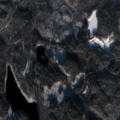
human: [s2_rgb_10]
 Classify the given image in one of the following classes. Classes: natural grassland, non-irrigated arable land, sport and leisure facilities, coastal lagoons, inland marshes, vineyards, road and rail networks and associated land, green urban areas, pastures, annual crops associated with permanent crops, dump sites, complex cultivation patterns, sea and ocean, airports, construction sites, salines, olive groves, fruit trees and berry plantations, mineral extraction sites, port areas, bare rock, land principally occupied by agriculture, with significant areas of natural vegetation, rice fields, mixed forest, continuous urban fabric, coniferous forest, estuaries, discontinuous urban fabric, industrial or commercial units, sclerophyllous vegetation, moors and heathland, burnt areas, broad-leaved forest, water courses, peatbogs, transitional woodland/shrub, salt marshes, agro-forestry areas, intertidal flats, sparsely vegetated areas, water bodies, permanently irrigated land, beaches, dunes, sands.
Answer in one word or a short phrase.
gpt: coniferous forest, mixed forest